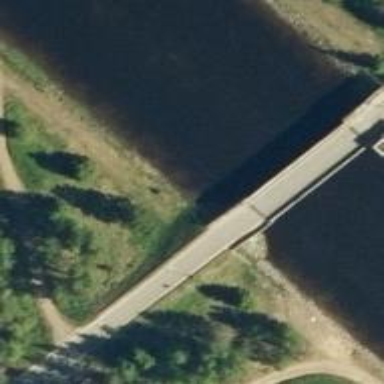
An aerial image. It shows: Tertiary road with asphalt surface crossing bascule movable bridge.